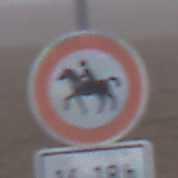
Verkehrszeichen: VerbotReiter
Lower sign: ZeitangabenOhneBeschraenkungAufWochentage1
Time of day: MorningAfternoon
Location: Outdoor (RoadRail)
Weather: Overcast
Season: NotSpecified
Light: Natural